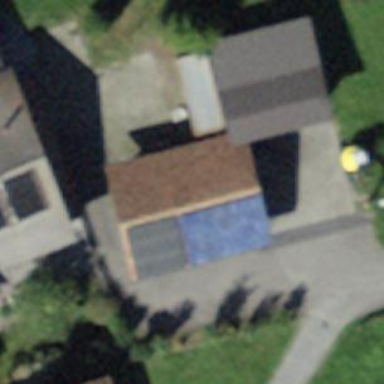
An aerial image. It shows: Barn.